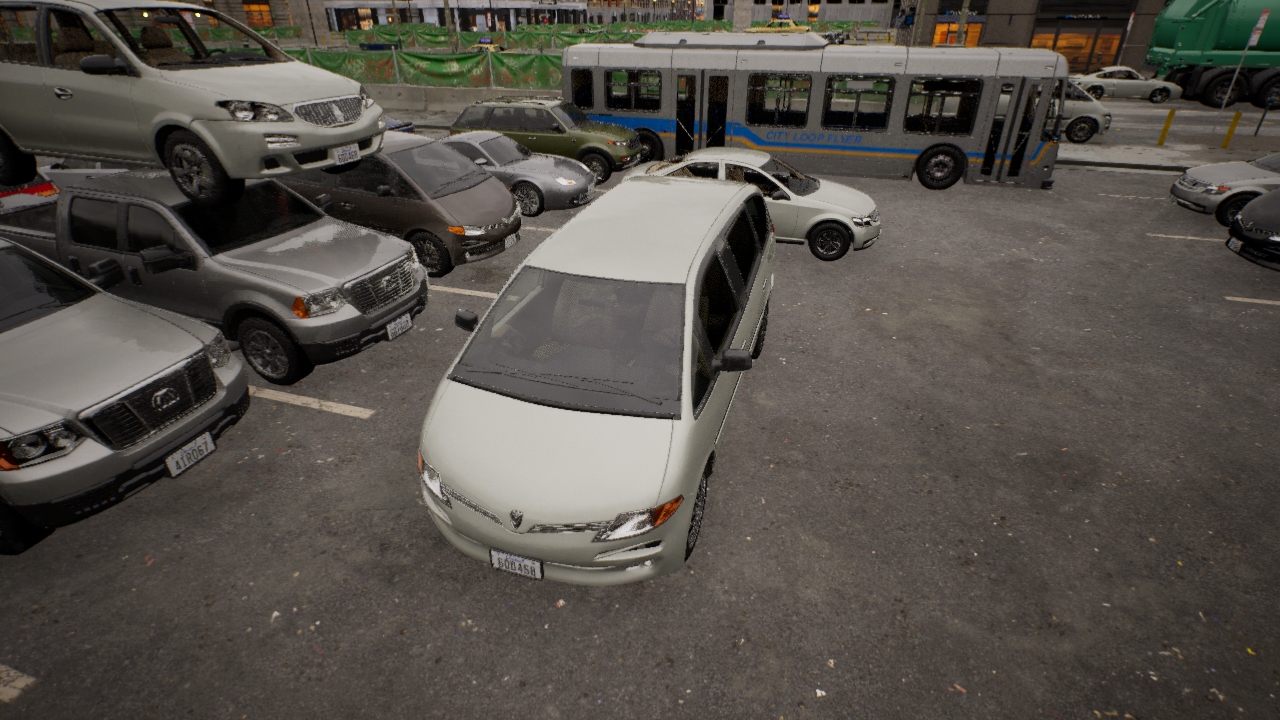
Venue: arterial
Lighting: golden hour
Vehicle rig: minivan